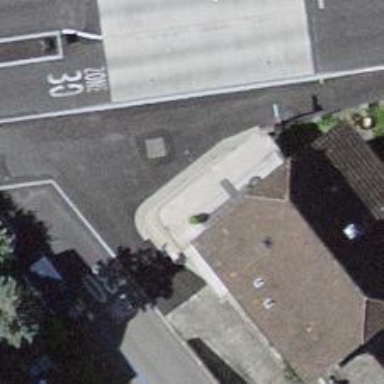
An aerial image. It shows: Post box.